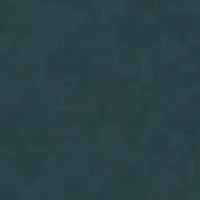
EUNIS habitat code: 14
Species observed at this site:
Phragmites australis